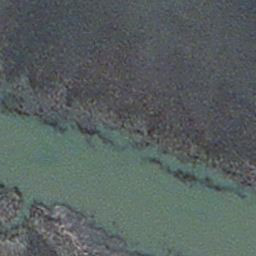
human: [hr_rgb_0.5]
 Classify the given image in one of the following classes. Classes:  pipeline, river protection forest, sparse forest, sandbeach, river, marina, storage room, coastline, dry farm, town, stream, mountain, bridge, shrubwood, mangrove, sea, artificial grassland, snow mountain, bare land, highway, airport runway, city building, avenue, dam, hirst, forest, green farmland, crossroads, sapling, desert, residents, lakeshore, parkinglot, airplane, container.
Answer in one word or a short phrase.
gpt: stream